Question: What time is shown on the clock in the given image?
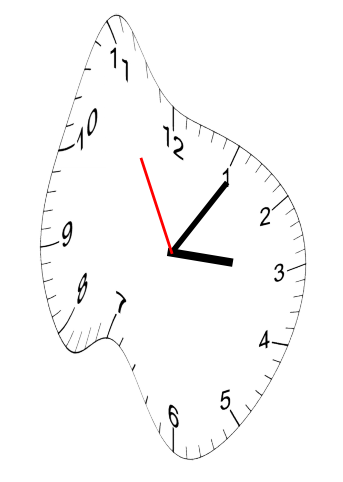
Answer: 03:05:55